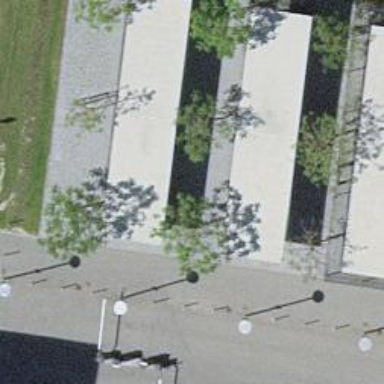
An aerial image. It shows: Motorcycle parking area.